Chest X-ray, PA view. Patient: 61 years old, sex M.
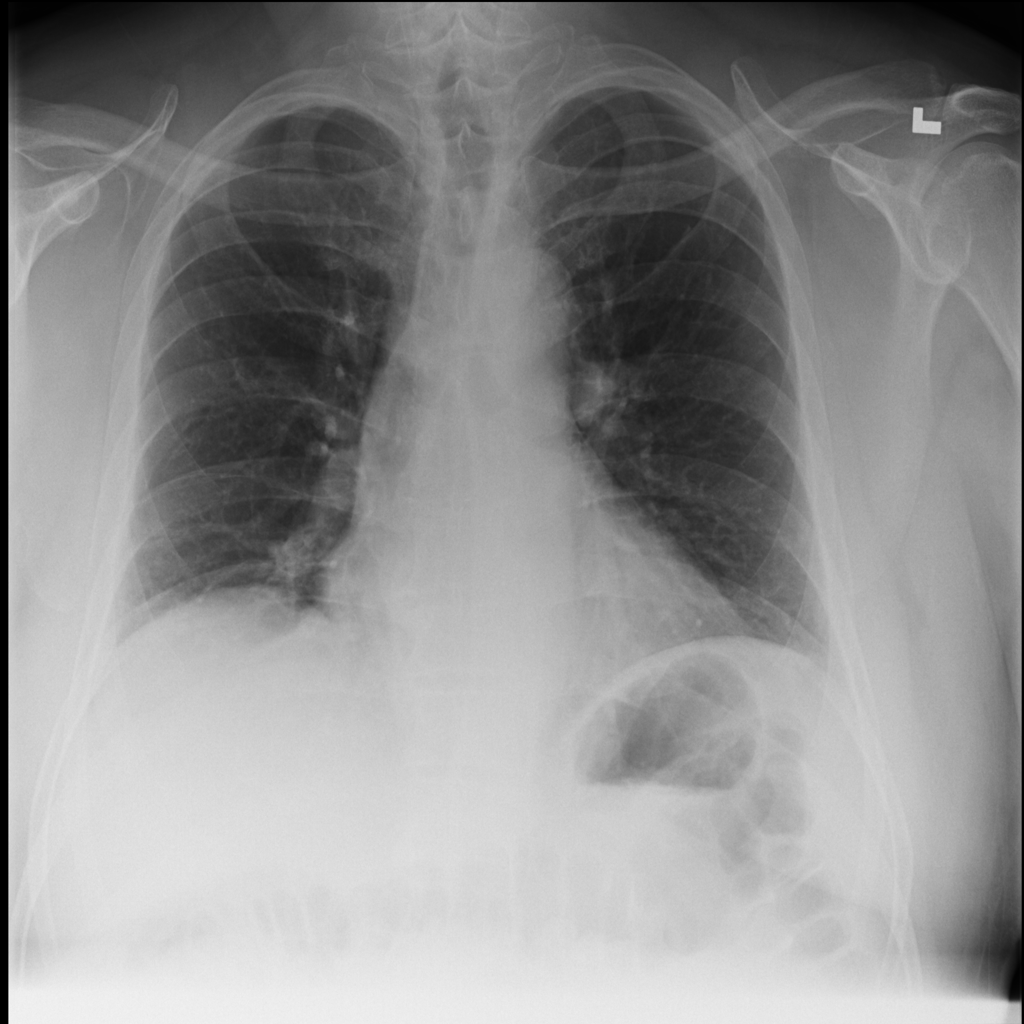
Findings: Infiltration